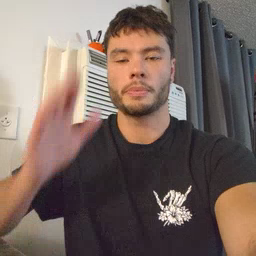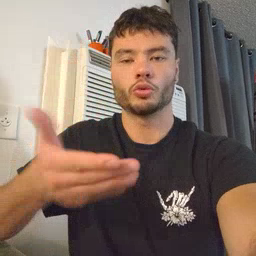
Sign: bedroom